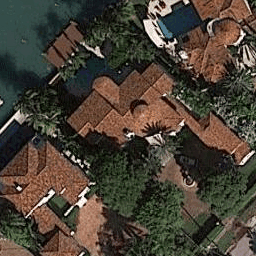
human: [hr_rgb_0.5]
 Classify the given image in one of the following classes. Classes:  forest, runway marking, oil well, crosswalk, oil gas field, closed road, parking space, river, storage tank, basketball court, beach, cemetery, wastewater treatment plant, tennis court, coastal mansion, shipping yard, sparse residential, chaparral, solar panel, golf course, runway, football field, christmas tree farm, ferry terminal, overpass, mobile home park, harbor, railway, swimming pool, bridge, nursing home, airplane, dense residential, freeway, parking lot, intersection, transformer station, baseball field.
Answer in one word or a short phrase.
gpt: coastal mansion